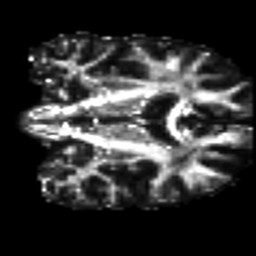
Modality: FA
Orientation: coronal
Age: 22
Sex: female
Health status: ill
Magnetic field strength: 3 T
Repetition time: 8.4 s
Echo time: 0.0926 s